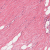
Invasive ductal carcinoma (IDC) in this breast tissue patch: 1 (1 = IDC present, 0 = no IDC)